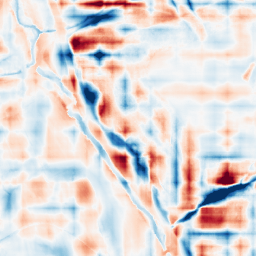
Category: wavelet
Decomposition family: wavelet_reverse_biorthogonal
Decomposition parameters: wavelet: rbio2.4
level: 5
Upsampling method: quintic
Upsampling parameters: scale: 2
Upsampling scale: 2